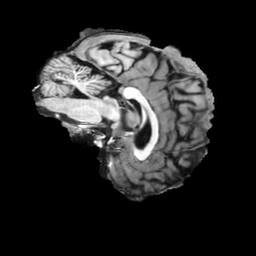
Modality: T1w
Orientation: sagittal
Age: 58
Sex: male
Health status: ill